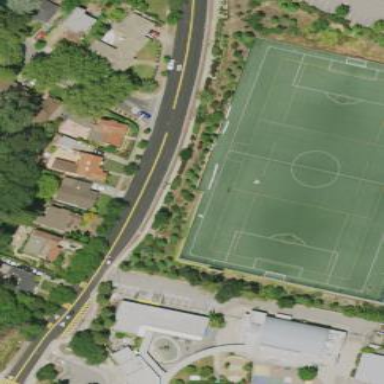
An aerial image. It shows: Soccer pitch for leisure land activities.